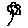
Label: flower